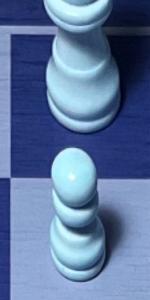
Label: Pawn_White